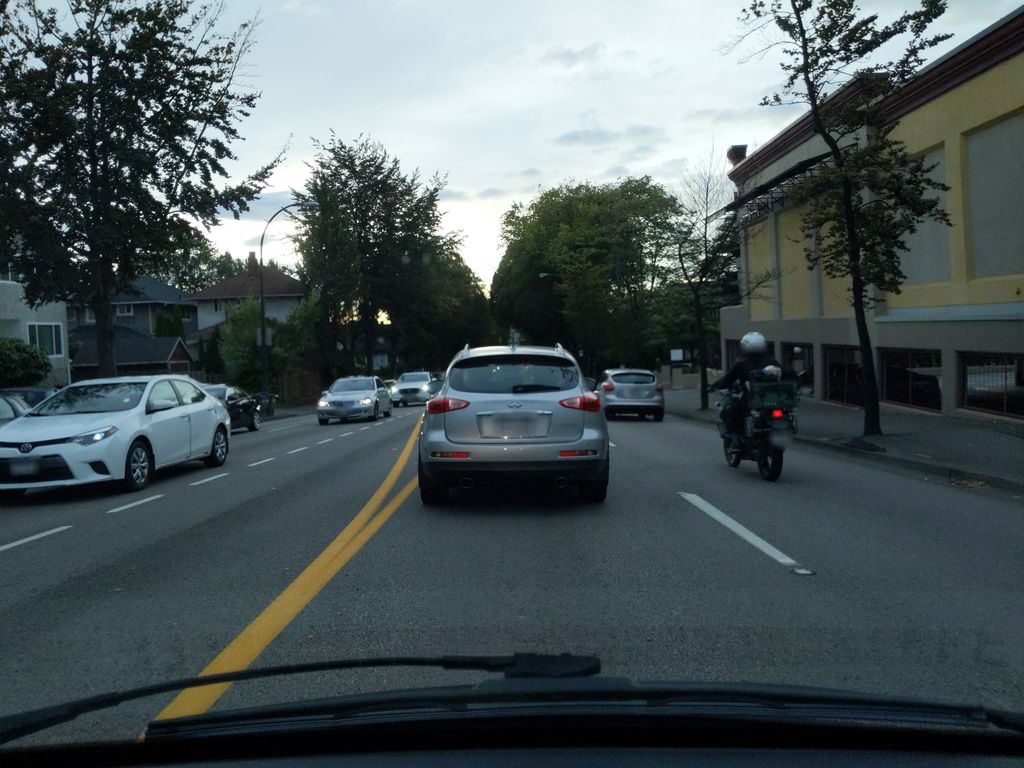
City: vancouver